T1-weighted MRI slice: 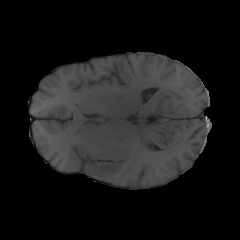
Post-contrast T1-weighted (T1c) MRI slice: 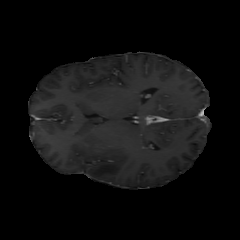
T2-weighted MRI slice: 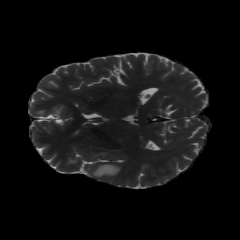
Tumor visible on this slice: yes